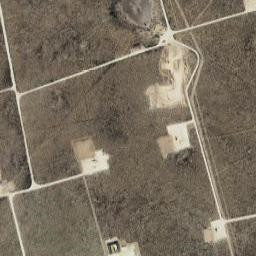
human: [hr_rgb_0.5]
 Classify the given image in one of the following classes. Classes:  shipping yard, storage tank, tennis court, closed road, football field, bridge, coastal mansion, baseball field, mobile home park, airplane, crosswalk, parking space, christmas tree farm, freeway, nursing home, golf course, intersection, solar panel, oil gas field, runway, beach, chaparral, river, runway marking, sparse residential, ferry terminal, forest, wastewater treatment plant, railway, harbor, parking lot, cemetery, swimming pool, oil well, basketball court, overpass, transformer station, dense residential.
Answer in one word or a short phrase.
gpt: oil gas field